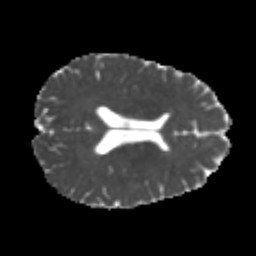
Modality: MD
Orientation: axial
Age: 21
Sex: male
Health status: healthy
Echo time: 0.074 s